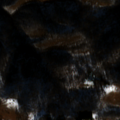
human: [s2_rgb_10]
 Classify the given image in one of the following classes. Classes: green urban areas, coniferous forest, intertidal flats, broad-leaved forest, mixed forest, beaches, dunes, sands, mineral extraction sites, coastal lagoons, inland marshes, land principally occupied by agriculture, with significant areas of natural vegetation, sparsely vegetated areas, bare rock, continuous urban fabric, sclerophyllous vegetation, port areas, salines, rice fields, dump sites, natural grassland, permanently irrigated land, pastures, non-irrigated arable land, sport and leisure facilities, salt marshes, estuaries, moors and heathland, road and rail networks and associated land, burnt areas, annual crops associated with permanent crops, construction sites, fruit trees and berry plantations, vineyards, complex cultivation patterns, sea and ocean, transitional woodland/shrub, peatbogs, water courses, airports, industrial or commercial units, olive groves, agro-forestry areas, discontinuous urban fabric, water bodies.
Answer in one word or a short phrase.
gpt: broad-leaved forest